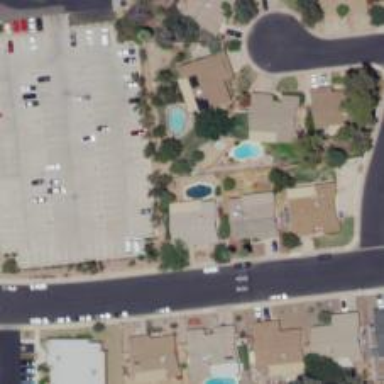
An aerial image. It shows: Swimming pool located in leisure land.